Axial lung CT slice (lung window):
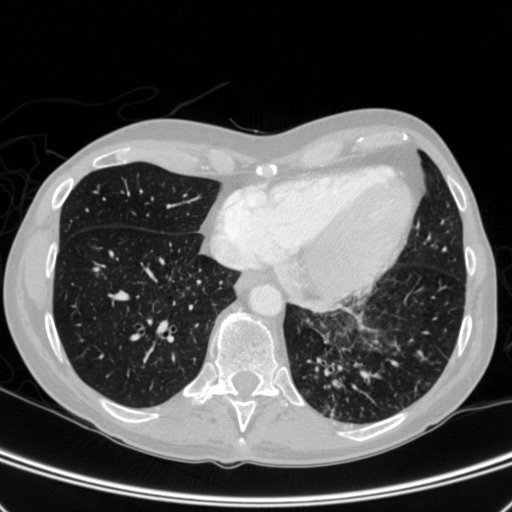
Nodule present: no